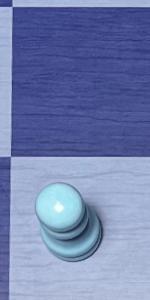
Label: Pawn_White